Field crop: tomato
Growth stage: 1
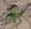
Species: solanum